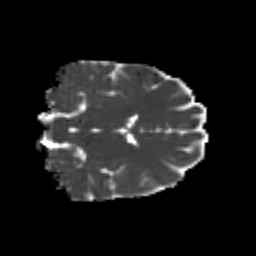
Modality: MD
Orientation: coronal
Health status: healthy
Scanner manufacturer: philips
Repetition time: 7.388 s
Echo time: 0.08599 s